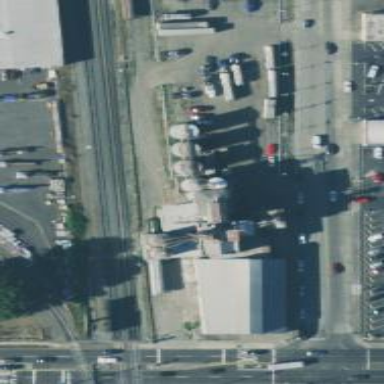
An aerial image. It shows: Silo.